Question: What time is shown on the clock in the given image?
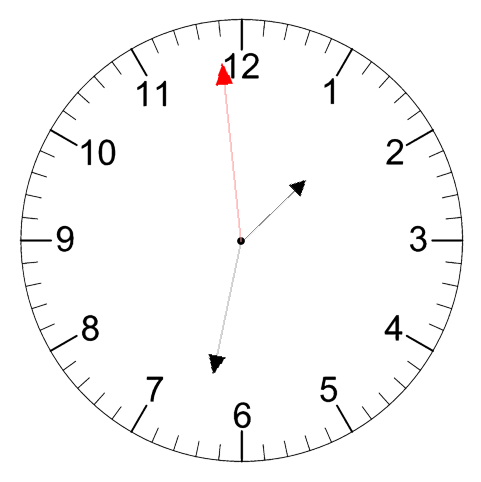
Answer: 01:31:59